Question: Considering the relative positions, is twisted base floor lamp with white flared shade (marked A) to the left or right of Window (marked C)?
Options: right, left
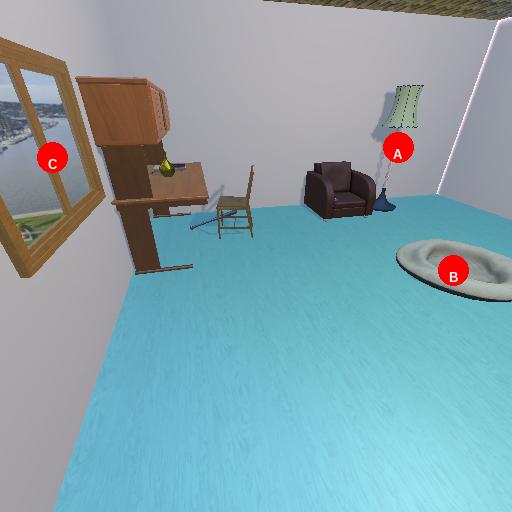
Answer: right